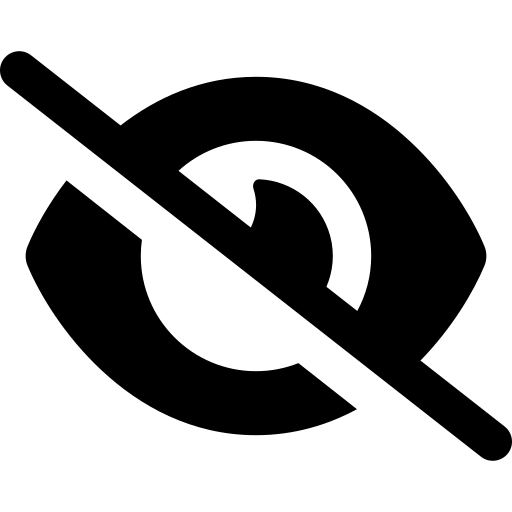
Tags: icon, FontAwesome, fa-icon, solid, eye, slash